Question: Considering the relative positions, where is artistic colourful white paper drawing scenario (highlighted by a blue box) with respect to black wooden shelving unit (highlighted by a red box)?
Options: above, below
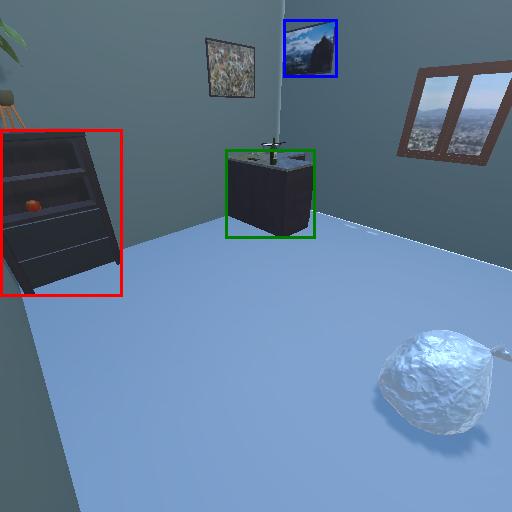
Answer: above